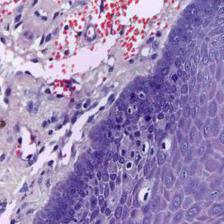
Diagnosis: Normal